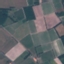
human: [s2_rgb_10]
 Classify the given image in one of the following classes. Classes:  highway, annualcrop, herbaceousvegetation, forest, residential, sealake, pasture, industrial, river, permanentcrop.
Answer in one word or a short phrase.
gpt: PermanentCrop